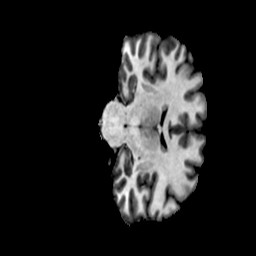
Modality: T1w
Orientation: coronal
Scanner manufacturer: ge
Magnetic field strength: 3 T
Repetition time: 0.00766 s
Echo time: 0.003476 s